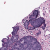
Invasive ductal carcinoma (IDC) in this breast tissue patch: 0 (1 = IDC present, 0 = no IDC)